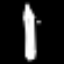
Label: pencil